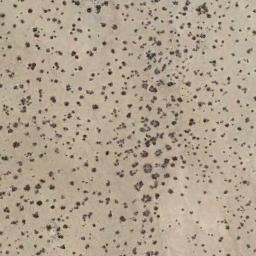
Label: chaparral